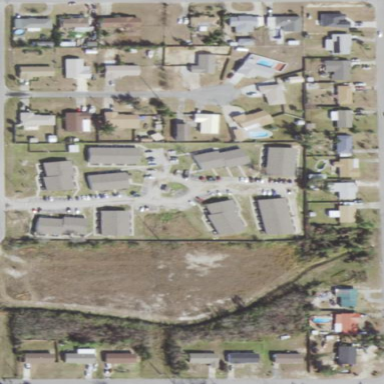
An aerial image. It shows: Single-family residential area.